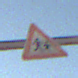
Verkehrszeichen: KinderLinks
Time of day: MorningAfternoon
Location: Outdoor (Nature)
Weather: PartlyCloudy
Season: NotSpecified
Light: Natural